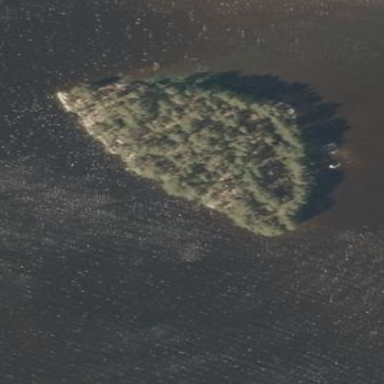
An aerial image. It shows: Image showing island.